Question: : I am trying to parse a value from URL 'http://api.androidhive.info/contacts/' and display a value in the 'textview' on click of a button
: I am not able to show the result in the fragment though i can see the log that the value has correctly been parsed.
---
'''
<LinearLayout xmlns:android="http://schemas.android.com/apk/res/android"
android:layout_width="match_parent"
android:layout_height="match_parent"
android:orientation="vertical" >
<Button
android:id="@+id/apacheBtnId"
android:layout_width="match_parent"
android:layout_height="wrap_content"
android:text="ParseData" />
<LinearLayout
android:layout_width="match_parent"
android:layout_height="wrap_content"
android:layout_gravity="center"
android:gravity="center" >
<TextView
android:id="@+id/apacheTxtId"
android:layout_width="wrap_content"
android:layout_height="wrap_content"
android:layout_gravity="center"
android:gravity="center"
android:text="MyText"
android:textAppearance="?android:attr/textAppearanceSmall"
android:textColor="@android:color/white" />
</LinearLayout>
</LinearLayout>
'''
'''
public class ApacheHttpConnection extends Fragment {
// JSON Node names
private static final String TAG_CONTACTS = "contacts";
private static final String TAG_ID = "id";
private static final String TAG_NAME = "name";
private static final String TAG_EMAIL = "email";
private static final String TAG_ADDRESS = "address";
private static final String TAG_GENDER = "gender";
private static final String TAG_PHONE = "phone";
private static final String TAG_PHONE_MOBILE = "mobile";
private static final String TAG_PHONE_HOME = "home";
private static final String TAG_PHONE_OFFICE = "office";
String name;
private String errMsg="";
private static boolean isErr=false;
String url="http://api.androidhive.info/contacts/";
private TextView apacheTxtId;
private Button apacheBtnId;
//Creating a new instance
public static ApacheHttpConnection newInstance(){
ApacheHttpConnection fragment=new ApacheHttpConnection();
return fragment;
}
@Override
public View onCreateView(LayoutInflater inflater, ViewGroup container,
Bundle savedInstanceState) {
View view=inflater.inflate(R.layout.apache_http_connection, container, false);
apacheTxtId=(TextView) view.findViewById(R.id.apacheTxtId);
apacheBtnId=(Button) view.findViewById(R.id.apacheBtnId);
return view;
}
@Override
public void onStart() {
super.onStart();
apacheBtnId.setOnClickListener(new OnClickListener() {
@Override
public void onClick(View v) {
new LongOperation().execute("");
}
});
}
private class LongOperation extends AsyncTask<String, Integer, String> {
String webData;
JSONArray contacts = null;
@Override
protected String doInBackground(String... params) {
try {
webData=doConnection(url);
if (webData != null) {
// Getting JSON Object node
JSONObject jsonObj = new JSONObject(webData);
// Getting JSON Array node
contacts = jsonObj.getJSONArray(TAG_CONTACTS);
// Getting data from Object node
JSONObject c = contacts.getJSONObject(1);
name = c.getString(TAG_NAME);
}
} catch (ClientProtocolException e) {
e.printStackTrace();
publishProgress(1);
} catch (IOException e) {
e.printStackTrace();
publishProgress(2);
} catch (JSONException e) {
e.printStackTrace();
publishProgress(3);
} catch (Exception e) {
e.printStackTrace();
publishProgress(4);
}
return null;
}
@Override
protected void onPostExecute(String result) {
}
@Override
protected void onPreExecute() {}
@Override
protected void onProgressUpdate(Integer... values) {
super.onProgressUpdate(values);
if(values[0]==1){
if(isErr==true){
DlgUniversalError.showQuitAlert(getActivity(),errMsg);
}
}
else if(values[0]==2){
if(isErr==true){
DlgUniversalError.showQuitAlert(getActivity(),errMsg);
}
}
else if(values[0]==3){
if(isErr==true){
DlgUniversalError.showQuitAlert(getActivity(),errMsg);
}
}
else if(values[0]==4){
if(isErr==true){
DlgUniversalError.showQuitAlert(getActivity(),errMsg);
}
}
}
}
public String doConnection(String url) throws ClientProtocolException,IOException,Exception{
HttpGet httpget=null;
String mContent=null;
HttpClient Client=null;
try {
HttpParams params = new BasicHttpParams();
HttpConnectionParams.setConnectionTimeout(params, 500);
Client = new DefaultHttpClient(params);
httpget = new HttpGet(url);
ResponseHandler<String> responseHandler = new BasicResponseHandler();
mContent = Client.execute(httpget, responseHandler);
} catch (ClientProtocolException e) {
e.printStackTrace();
if(isErr==false){
errMsg=e.getLocalizedMessage();
isErr=true;
}
throw e;
} catch (IOException e) {
e.printStackTrace();
if(isErr==false){
errMsg=e.getLocalizedMessage();
isErr=true;
}
throw e;
} catch (Exception e) {
e.printStackTrace();
if(isErr==false){
errMsg=e.getLocalizedMessage();
isErr=true;
}
throw e;
}
return mContent;
}
}
'''
::
'''
09-15 12:59:25.609: D/<--MyResult-->(1128): Johnny Depp
'''
::

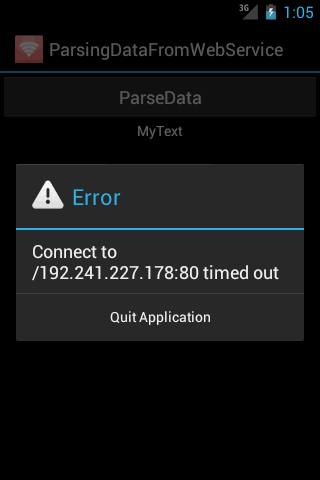
Answer: 1) You have to return a value from doInBackground() like so:
'''
@Override
protected String doInBackground(String... params) {
Log.d(TAG, "doInBackground()");
try {
webData = doConnection(url);
if (webData != null) {
// Getting JSON Object node
JSONObject jsonObj = new JSONObject(webData);
// Getting JSON Array node
contacts = jsonObj.getJSONArray(TAG_CONTACTS);
// Getting data from Object node
JSONObject c = contacts.getJSONObject(1);
name = c.getString(TAG_NAME);
Log.d(TAG, "doInBackground() contacts, name: "+contacts+", "+name);
//HERE :)
return name;
}
} catch (ClientProtocolException e) {
e.printStackTrace();
publishProgress(1);
} catch (IOException e) {
e.printStackTrace();
publishProgress(2);
} catch (JSONException e) {
e.printStackTrace();
publishProgress(3);
} catch (Exception e) {
e.printStackTrace();
publishProgress(4);
}
return null;
}
'''
2) And then you have to actually set the value of name to your TextView
'''
@Override
protected void onPostExecute(String result) {
if (apacheTxtId != null){
apacheTxtId.setText(result);
}
}
'''